Question: I am trying to (for the past 10 hours.... grr) to make this thing work but so far whatever i tried - it refuses :)
Basically i am doing a favor for someone - my strength is not windows / .NET coding for sure and i am trying to patch in some code from something i already have around.
What is the problem?
I am trying to call a C DLL library method returning a 2d array of structs to c#.
But it seems i am doing something wrong regarding in how i read the data from c#.
I've developed a simple C console app and i am calling the DLL from there - all fine - no issues at all. Only the c# fails!
Here is the C implementation of the method:
'''
int get_available_devices(idevice_info_t **devices, uint32_t *count) {
char **dev_list = NULL;
char *dev_name = NULL;
int i, total_devices;
if (idevice_get_device_list(&dev_list, &total_devices) < 0) {
fprintf(stderr, "ERROR: Unable to retrieve device list!
");
return -1;
}
idevice_info_t *tmpArr = (idevice_info_t*)calloc(total_devices, sizeof(idevice_info));
int ii = 0;
int res_name = 0;
idevice_info_t dtmp = NULL;
for (i = 0; i <= total_devices - 1; i++) {
res_name = idevice_get_device_name(dev_list[i], &dev_name);
dev_name = (res_name == 0 ? dev_name : "");
printf("%s: %s
", dev_name, dev_list[i]);
dtmp = (idevice_info_t)malloc(sizeof(struct idevice_info));
strncpy_s(dtmp->udid, sizeof dtmp->udid - 1, dev_list[i], sizeof dtmp->udid - 1);
strncpy_s(dtmp->name, sizeof dtmp->name - 1, dev_name, sizeof dtmp->name - 1);
tmpArr[i] = dtmp;
}
idevice_device_list_free(dev_list);
*devices = tmpArr;
*count = total_devices;
return 0;}
'''
Here is what i am doing in c# side:
'''
[DllImport(LIBNAME, CallingConvention = CallingConvention.Cdecl)]
static public extern short get_available_devices(out IntPtr devices, out uint count);
public static Dictionary<string, string> getAvailableDevices()
{
IntPtr p = IntPtr.Zero;
Dictionary<string, string> ret = null;
uint totalDevices = 0;
int res = External.get_available_devices(out p, out totalDevices);
if (res != 0 || totalDevices < 1)
{
return null;
}
ret = new Dictionary<string, string>();
External.idevice_info ppStruct;
int sSize = Marshal.SizeOf(typeof(External.idevice_info));
for (int i = 0; i <= totalDevices - 1; i++)
{
p = (IntPtr)Marshal.PtrToStructure(p, typeof(IntPtr));
ppStruct = (External.idevice_info)Marshal.PtrToStructure(p, typeof(External.idevice_info));
ret.Add(ppStruct.udid, ppStruct.name);
p = new IntPtr(p.ToInt64() + sSize);
}
return ret;
}
'''
What is the actual problem?
As soon as i reach the second iteration of the for cycle() i get an access violation:
'''
An unhandled exception of type 'System.AccessViolationException' occurred in mscorlib.dll
'''

I guess i am not calculating the pointer properly but... i really tried a lot of different scenarios and nothing works.
HELP! :)
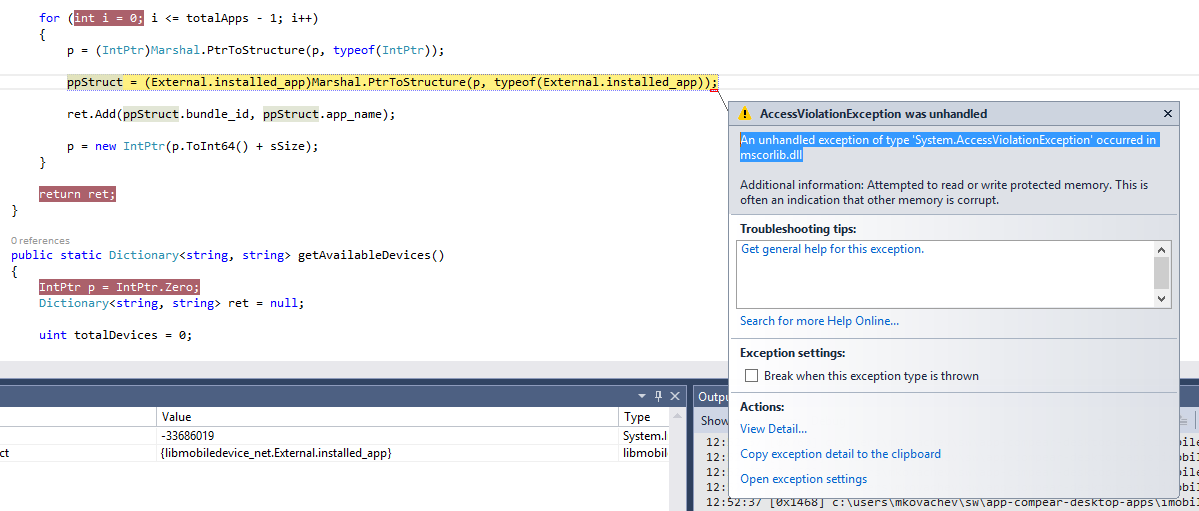
Answer: You are dereferencing 'p' with 'p = (IntPtr)Marshal.PtrToStructure(p, typeof(IntPtr));' and then at the end when trying to increment, all hell breaks loose.
Use a fresh local so that the original pointer is not continuously dereferenced.
Eg:
'''
for (int i = 0; i <= totalDevices - 1; i++)
{
IntPtr pp = (IntPtr)Marshal.PtrToStructure(p, typeof(IntPtr));
ppStruct = (External.idevice_info)Marshal.PtrToStructure(pp,
typeof(External.idevice_info));
ret.Add(ppStruct.udid, ppStruct.name);
p += sSize; // easier, does the same :)
}
'''